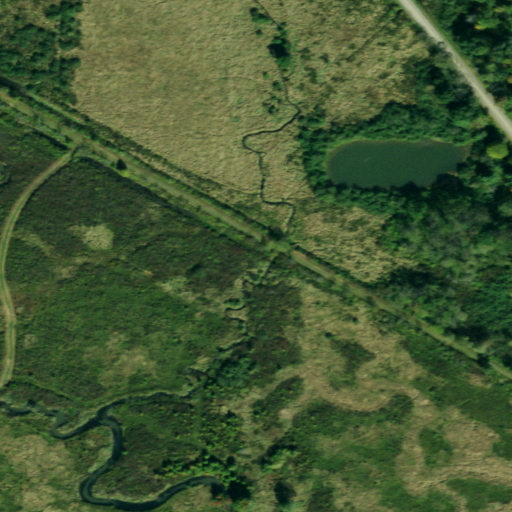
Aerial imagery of valley in New York named Toad Hollow containing pasture, deciduous forest, woody wetlands, herbaceous wetlands, open development, and mixed forest